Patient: sex M, age 60
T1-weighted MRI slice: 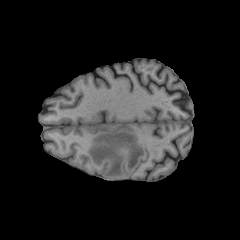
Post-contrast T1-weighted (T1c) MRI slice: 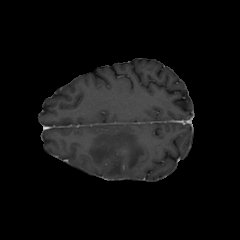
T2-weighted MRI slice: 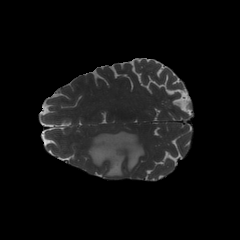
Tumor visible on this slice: yes
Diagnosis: Glioblastoma, IDH-wildtype
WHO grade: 4